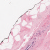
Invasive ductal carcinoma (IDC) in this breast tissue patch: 0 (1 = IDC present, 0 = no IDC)